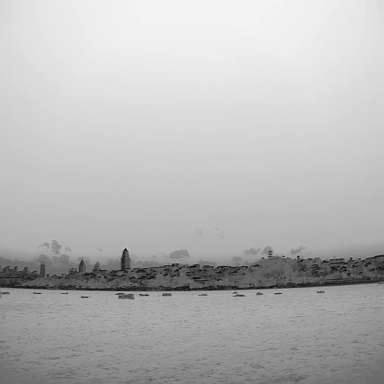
There are 12 bulk_carriers in the infrared image.